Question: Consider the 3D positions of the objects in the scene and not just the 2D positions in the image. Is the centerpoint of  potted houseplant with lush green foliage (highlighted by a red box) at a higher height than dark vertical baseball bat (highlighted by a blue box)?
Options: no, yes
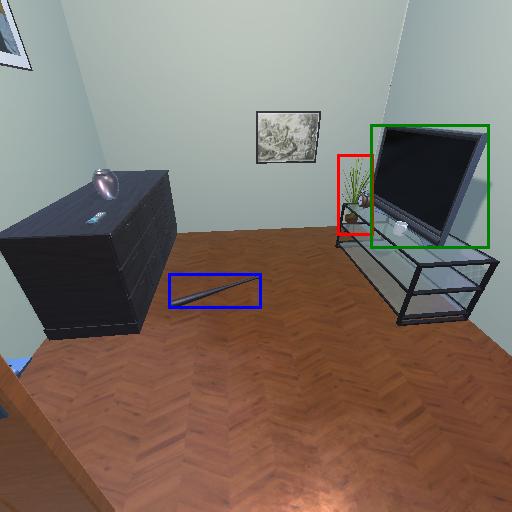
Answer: no